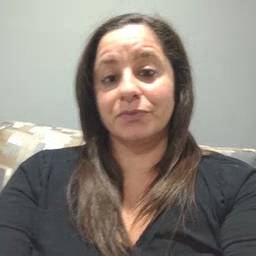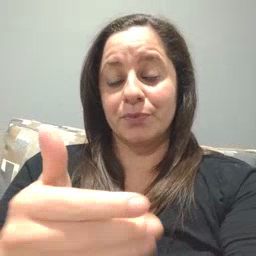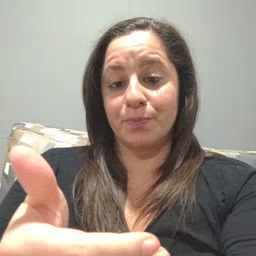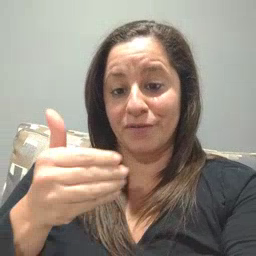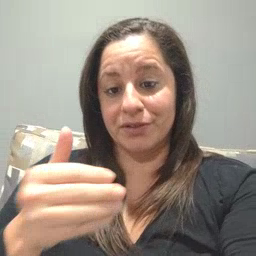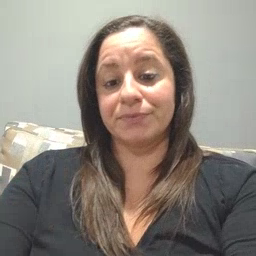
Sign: before